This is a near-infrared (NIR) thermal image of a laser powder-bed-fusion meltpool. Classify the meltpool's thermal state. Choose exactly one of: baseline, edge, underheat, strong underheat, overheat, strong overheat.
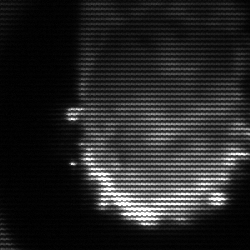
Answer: baseline